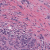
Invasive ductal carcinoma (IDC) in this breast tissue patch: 1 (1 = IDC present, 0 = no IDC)